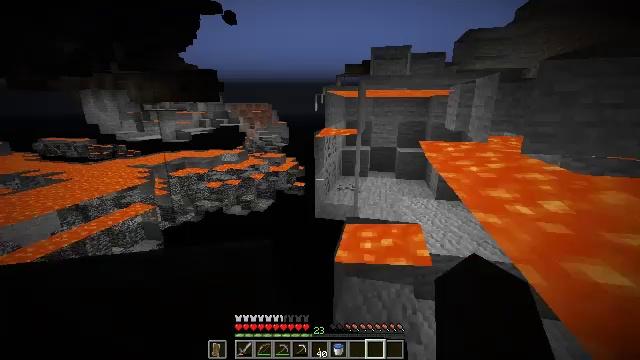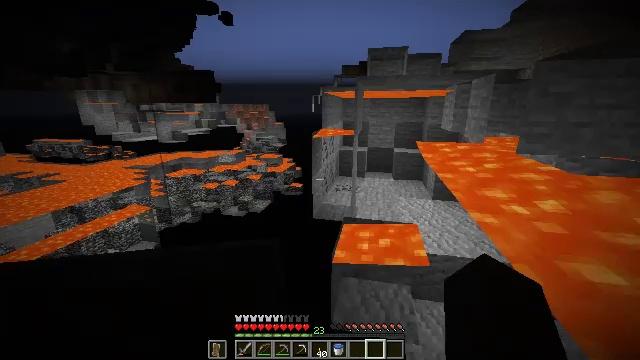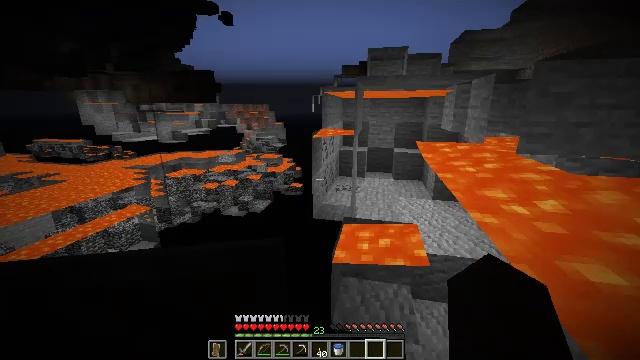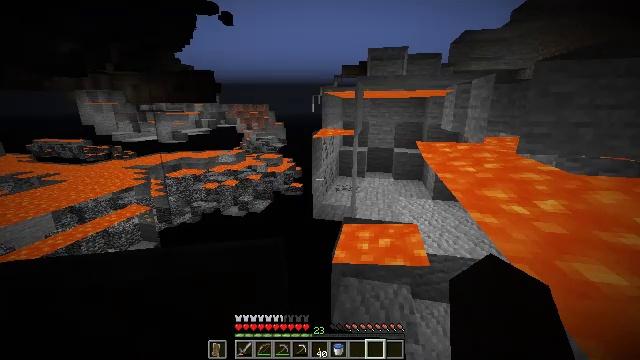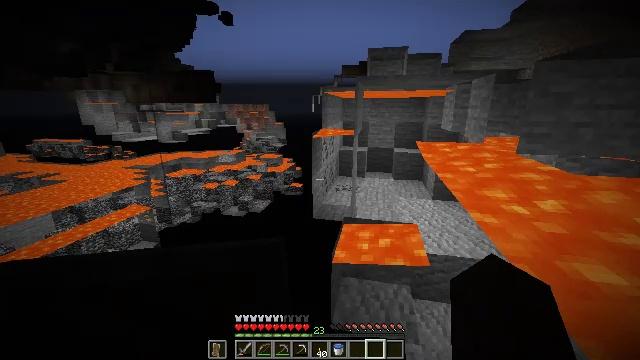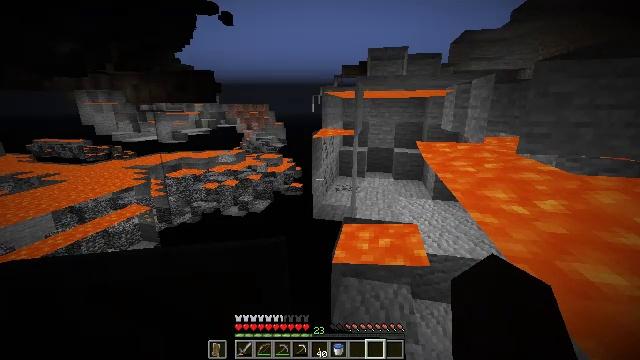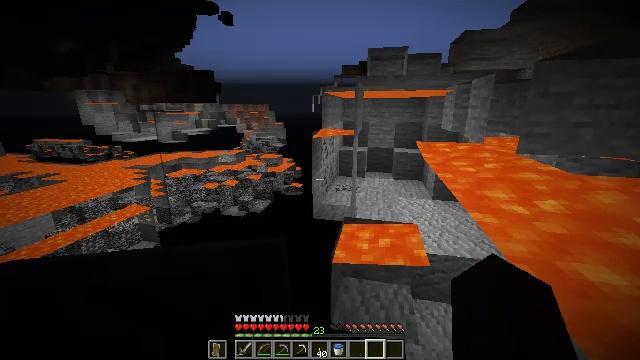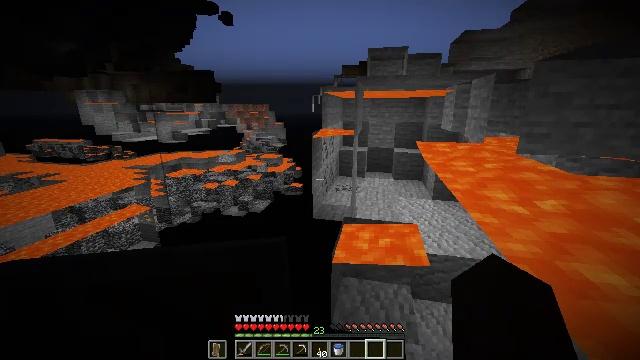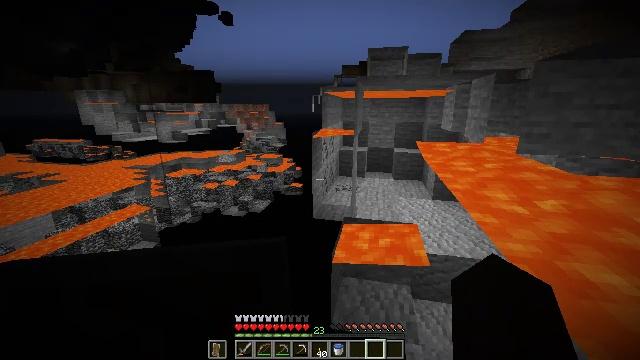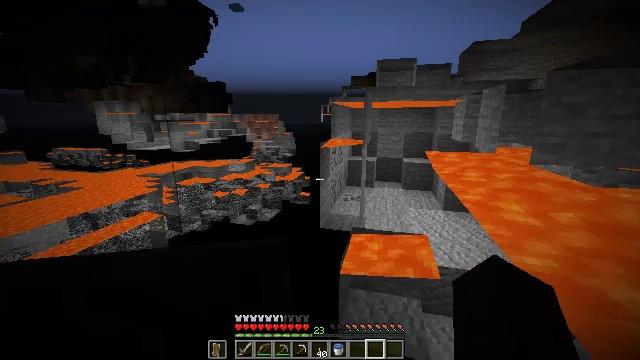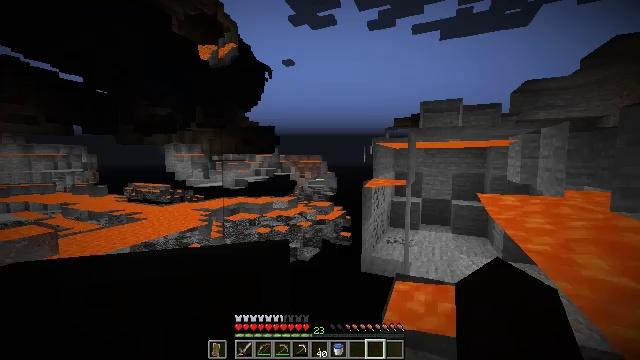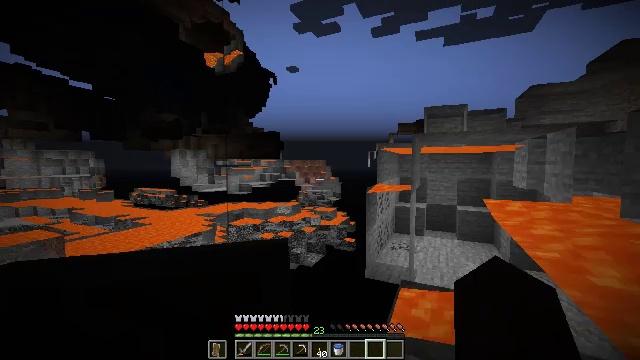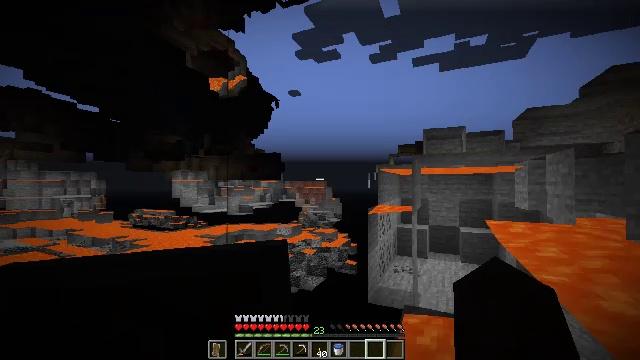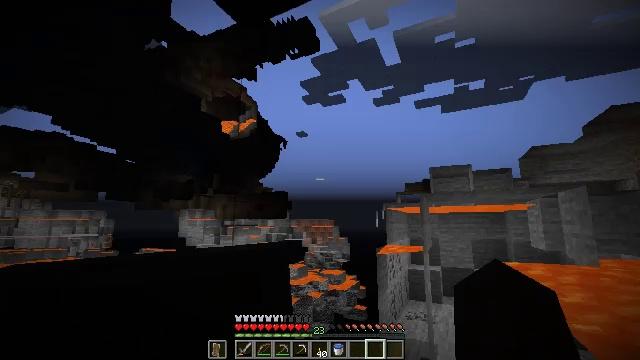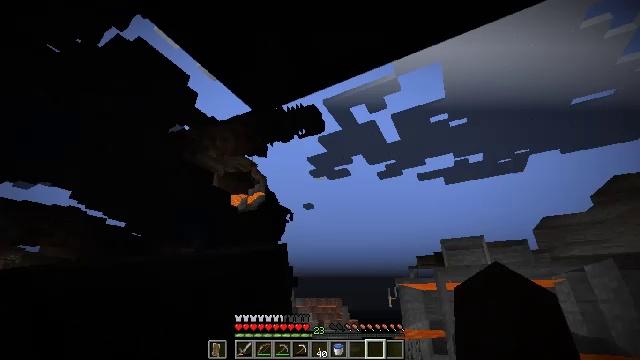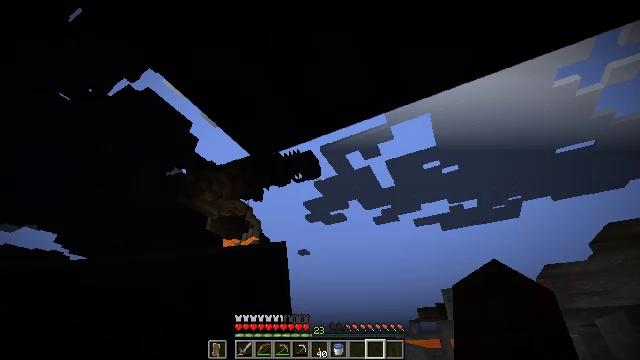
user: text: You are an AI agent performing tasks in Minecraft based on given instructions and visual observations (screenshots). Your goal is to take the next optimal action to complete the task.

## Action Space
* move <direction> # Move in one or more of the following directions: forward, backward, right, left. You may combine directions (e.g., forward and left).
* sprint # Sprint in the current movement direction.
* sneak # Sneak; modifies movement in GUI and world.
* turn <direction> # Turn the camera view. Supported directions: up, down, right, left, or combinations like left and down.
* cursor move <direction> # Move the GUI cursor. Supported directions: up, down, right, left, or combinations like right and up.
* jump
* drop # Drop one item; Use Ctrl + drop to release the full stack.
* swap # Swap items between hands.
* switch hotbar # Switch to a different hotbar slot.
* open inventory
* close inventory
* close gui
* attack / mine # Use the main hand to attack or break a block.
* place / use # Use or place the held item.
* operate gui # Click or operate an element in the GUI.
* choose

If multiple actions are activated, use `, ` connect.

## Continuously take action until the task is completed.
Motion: motion action
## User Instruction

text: Detach the piston head.
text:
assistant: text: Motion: no_op
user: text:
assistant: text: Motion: no_op
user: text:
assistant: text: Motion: no_op
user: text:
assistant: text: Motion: no_op
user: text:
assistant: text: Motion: no_op
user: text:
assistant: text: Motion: no_op
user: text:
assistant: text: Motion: no_op
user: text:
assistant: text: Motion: no_op
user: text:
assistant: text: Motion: turn left and up
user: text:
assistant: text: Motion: turn left and up
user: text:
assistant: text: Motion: turn up
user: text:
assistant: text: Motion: turn up
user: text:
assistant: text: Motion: turn left and up
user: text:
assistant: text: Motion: turn left and up
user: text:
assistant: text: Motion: turn right and up
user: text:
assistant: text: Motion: turn right and up
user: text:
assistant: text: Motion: turn left and up
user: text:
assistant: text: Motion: turn right and up
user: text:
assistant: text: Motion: turn left and up
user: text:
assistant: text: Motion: no_op
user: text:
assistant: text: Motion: no_op
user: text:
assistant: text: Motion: no_op
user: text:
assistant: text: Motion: switch to hotbar 3
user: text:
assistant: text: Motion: switch to hotbar 3
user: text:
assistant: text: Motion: turn left and up, switch to hotbar 3
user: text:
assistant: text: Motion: turn left and up
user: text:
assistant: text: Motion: turn left and up
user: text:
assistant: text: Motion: attack / mine
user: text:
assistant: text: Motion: attack / mine, switch to hotbar 2
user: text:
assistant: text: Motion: attack / mine, switch to hotbar 2